Interaction volume radius: 5 \u00c5
Interaction volume height: 15 \u00c5
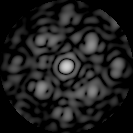
Disorder parameter: 0.4809